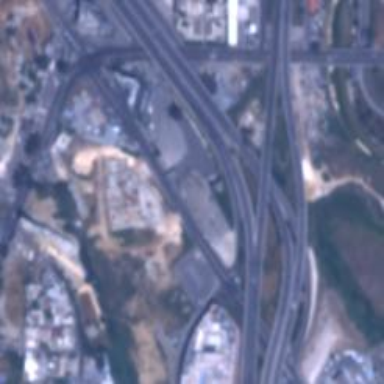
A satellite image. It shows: Motorway junction.